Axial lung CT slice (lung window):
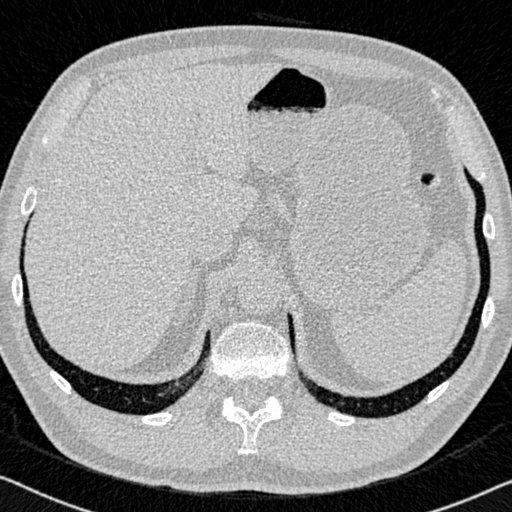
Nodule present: no